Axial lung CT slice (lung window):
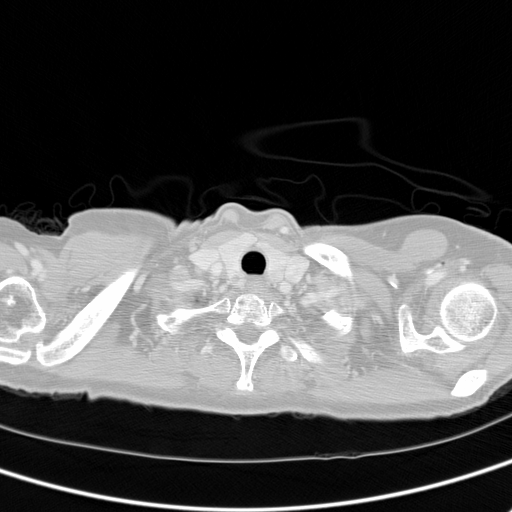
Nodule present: no